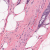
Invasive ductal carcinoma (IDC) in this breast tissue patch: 1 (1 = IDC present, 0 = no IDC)